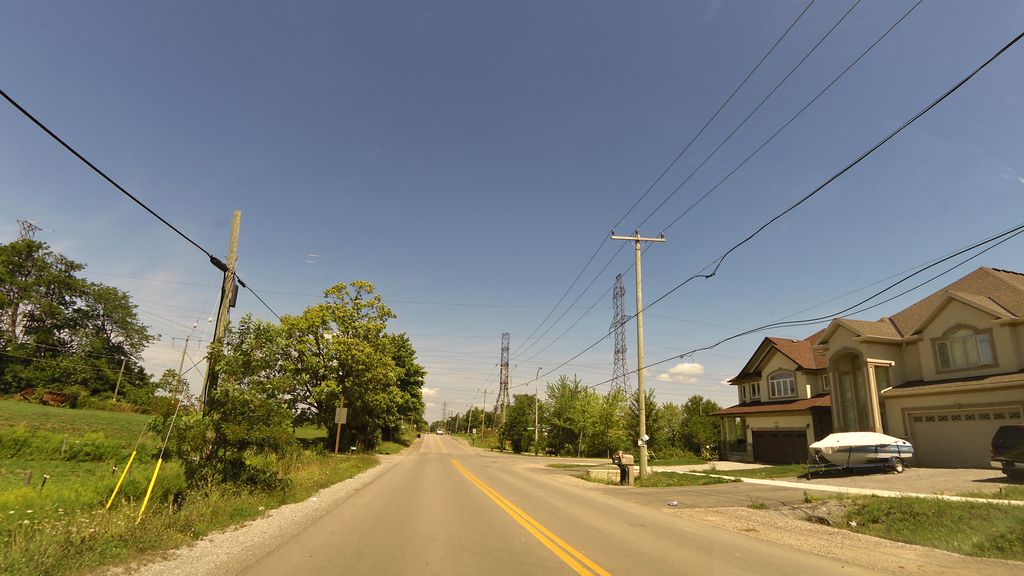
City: hamilton